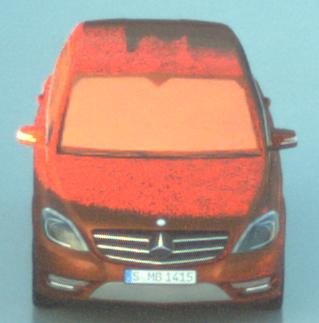
Make: Mercedes-Benz
Model: B 180 BlueEFFICIENCY
Detailed model: B-Class (246)
Model produced from: 2011/11
Model produced until: 2012/10
Doors: 5
Color: orange
Road condition: wet road
Daytime: sunrise or sunset
Contrast: medium contrast